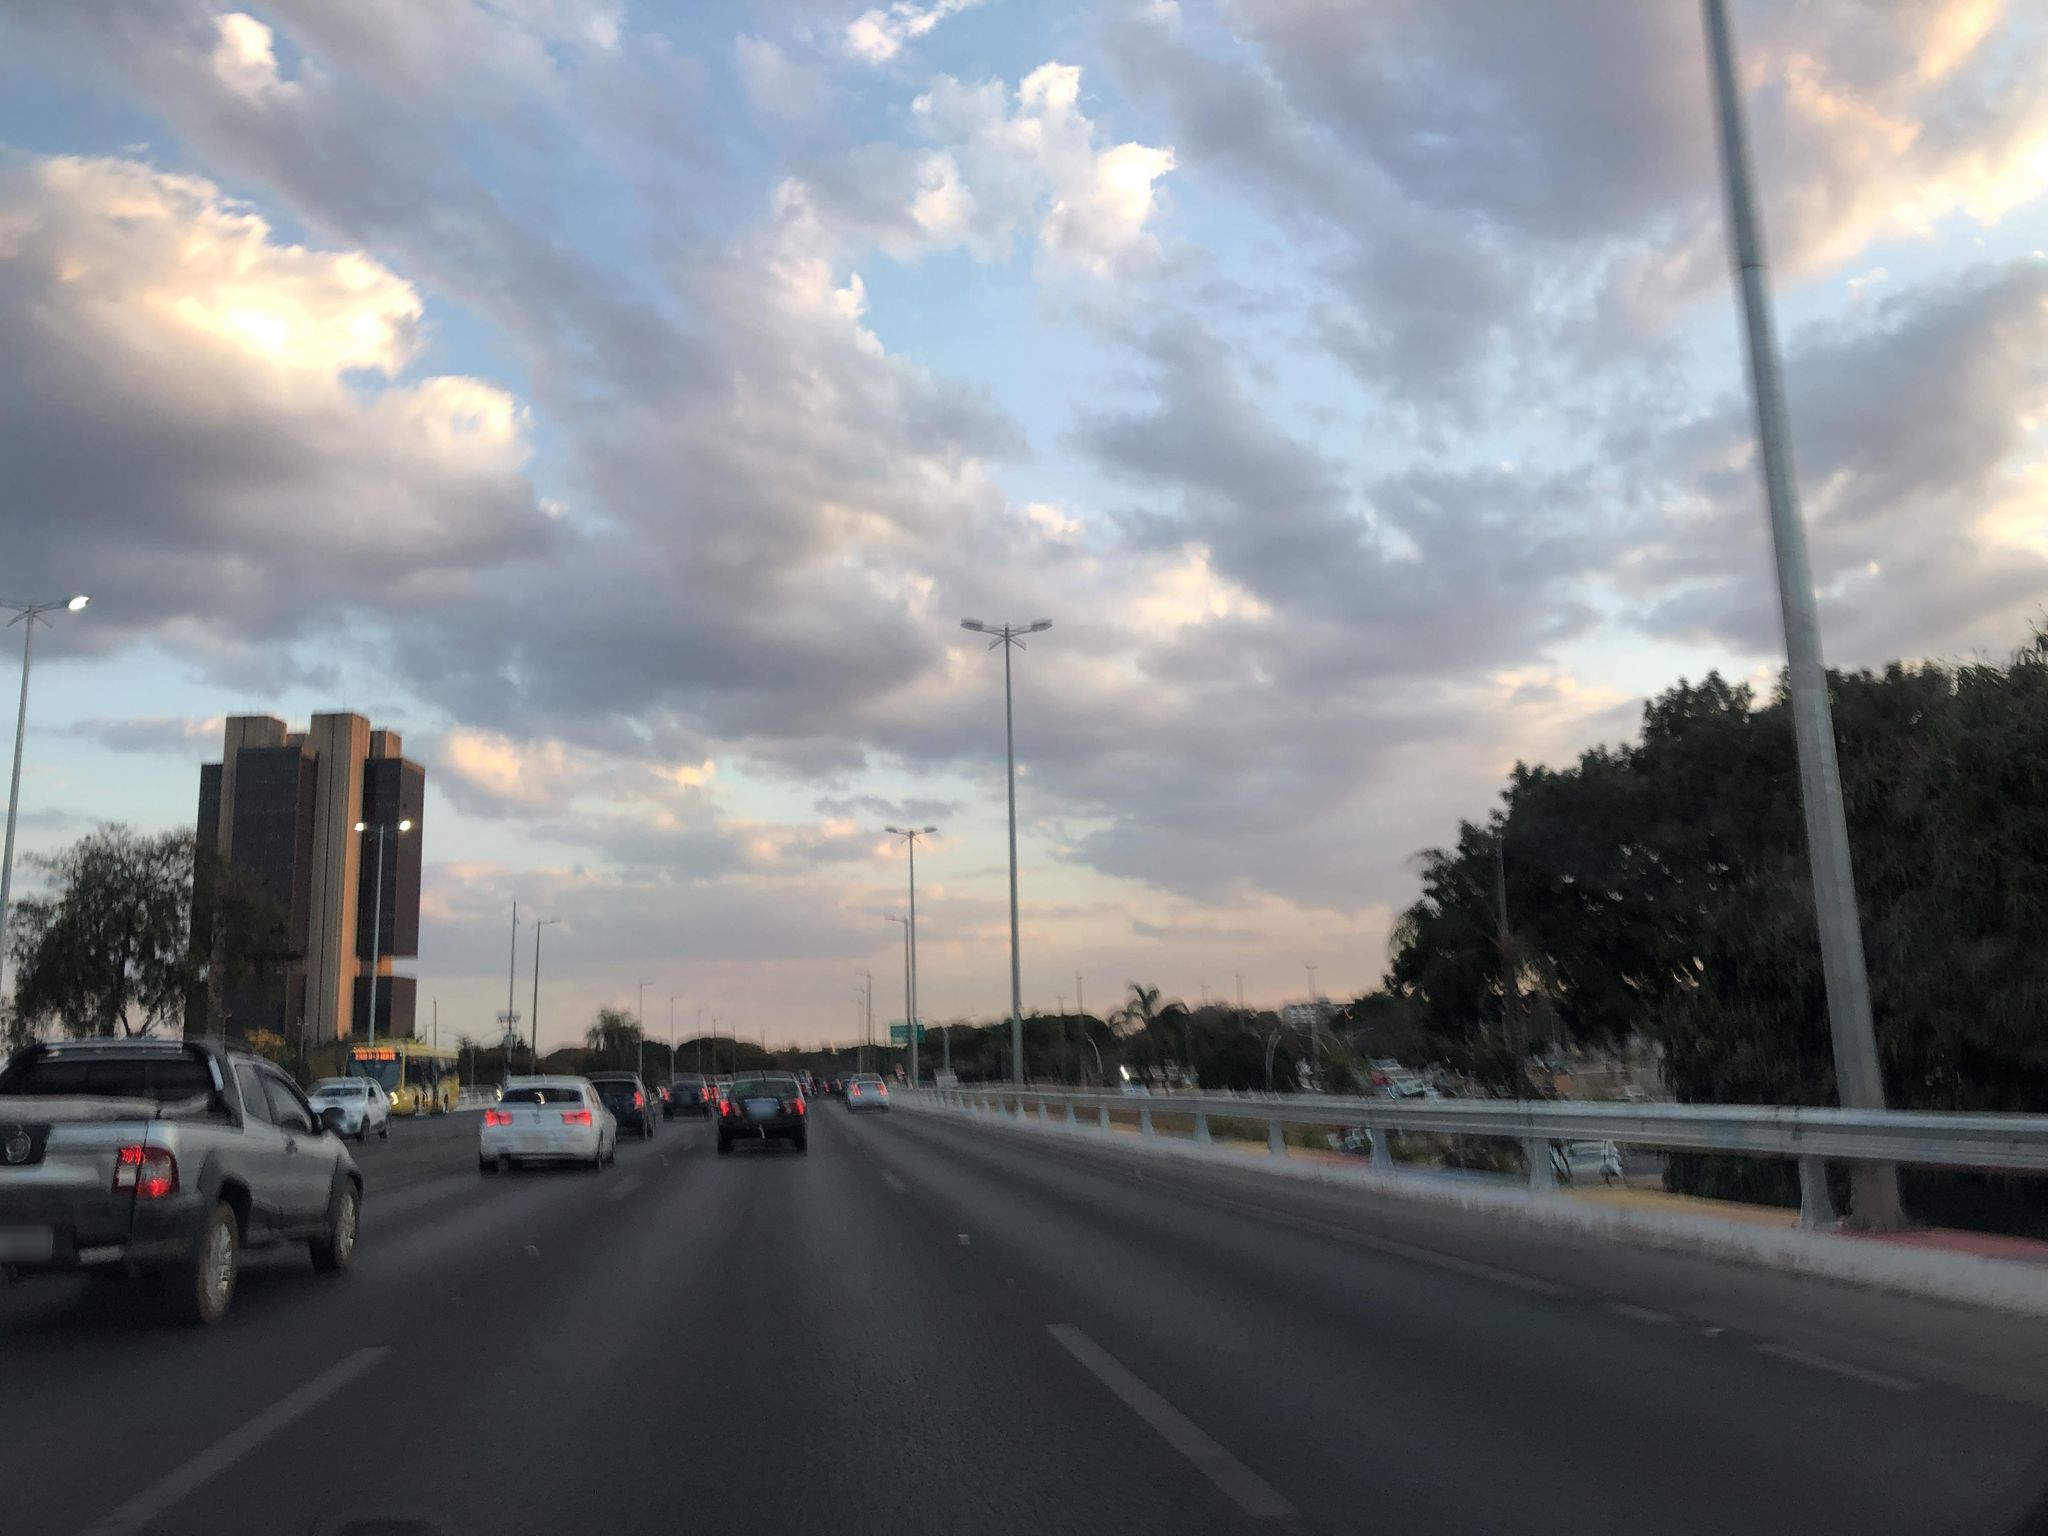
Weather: snowy
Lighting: day
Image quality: good
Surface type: driving surface
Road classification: trunk
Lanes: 3
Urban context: suburban or peri-urban
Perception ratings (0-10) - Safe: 3.81, Lively: 6.7, Beautiful: 2.8, Boring: 2.37, Depressing: 4.27, Wealthy: 2.14